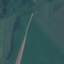
Land use / land cover class: Pasture